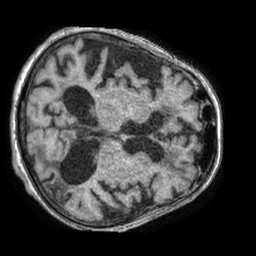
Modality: T1w
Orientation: axial
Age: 86
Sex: female
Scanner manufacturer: philips
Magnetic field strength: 1.5 T
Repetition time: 0.007926 s
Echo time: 0.003648 s